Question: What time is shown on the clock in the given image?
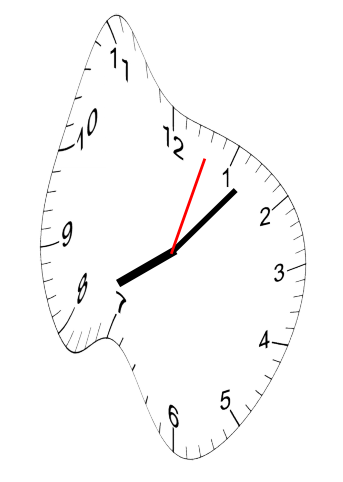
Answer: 08:07:03